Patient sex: M
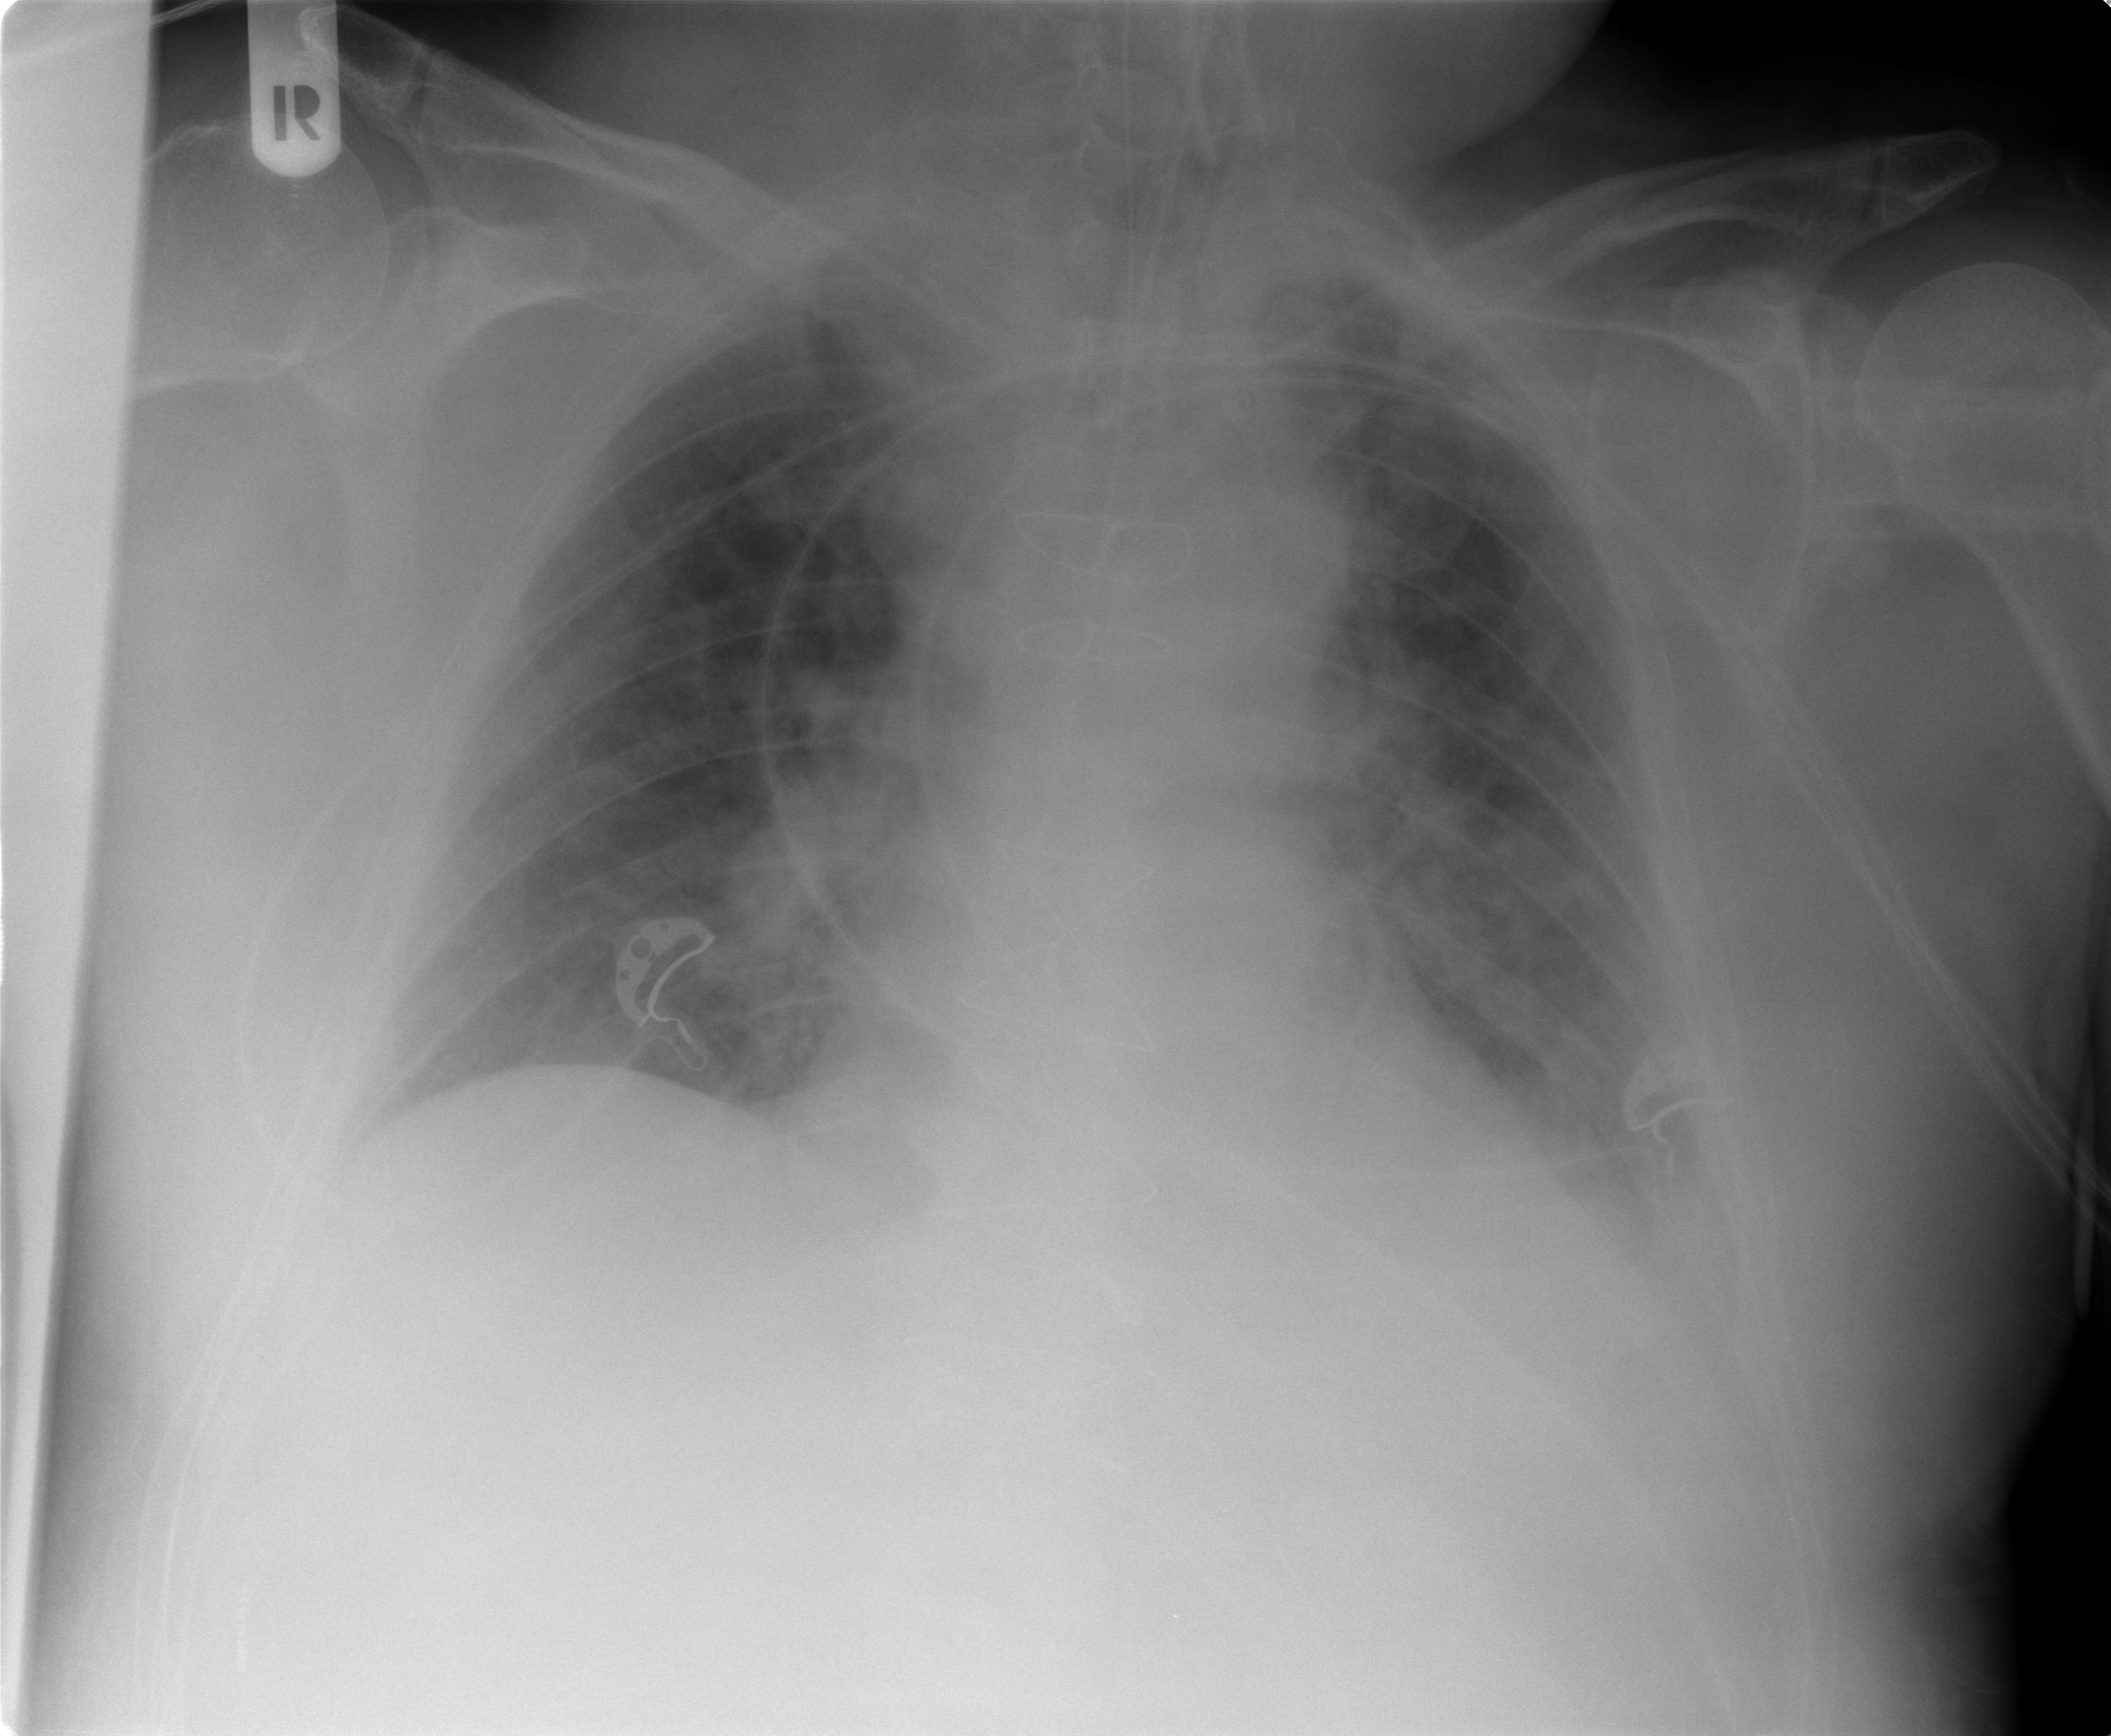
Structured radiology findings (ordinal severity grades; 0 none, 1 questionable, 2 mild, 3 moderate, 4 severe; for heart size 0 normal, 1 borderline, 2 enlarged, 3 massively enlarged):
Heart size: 0
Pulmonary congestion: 2
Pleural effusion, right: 0
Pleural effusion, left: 2
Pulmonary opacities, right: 2
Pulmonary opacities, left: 2
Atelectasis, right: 2
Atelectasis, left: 2